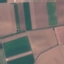
Land use / land cover: AnnualCrop